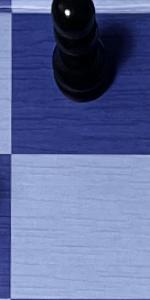
Label: Empty